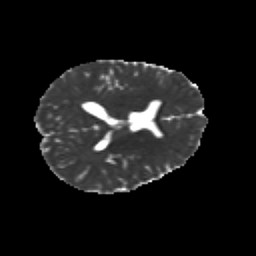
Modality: MD
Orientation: axial
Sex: female
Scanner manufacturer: siemens
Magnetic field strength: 3 T
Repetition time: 5 s
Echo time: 0.071 s